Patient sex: M
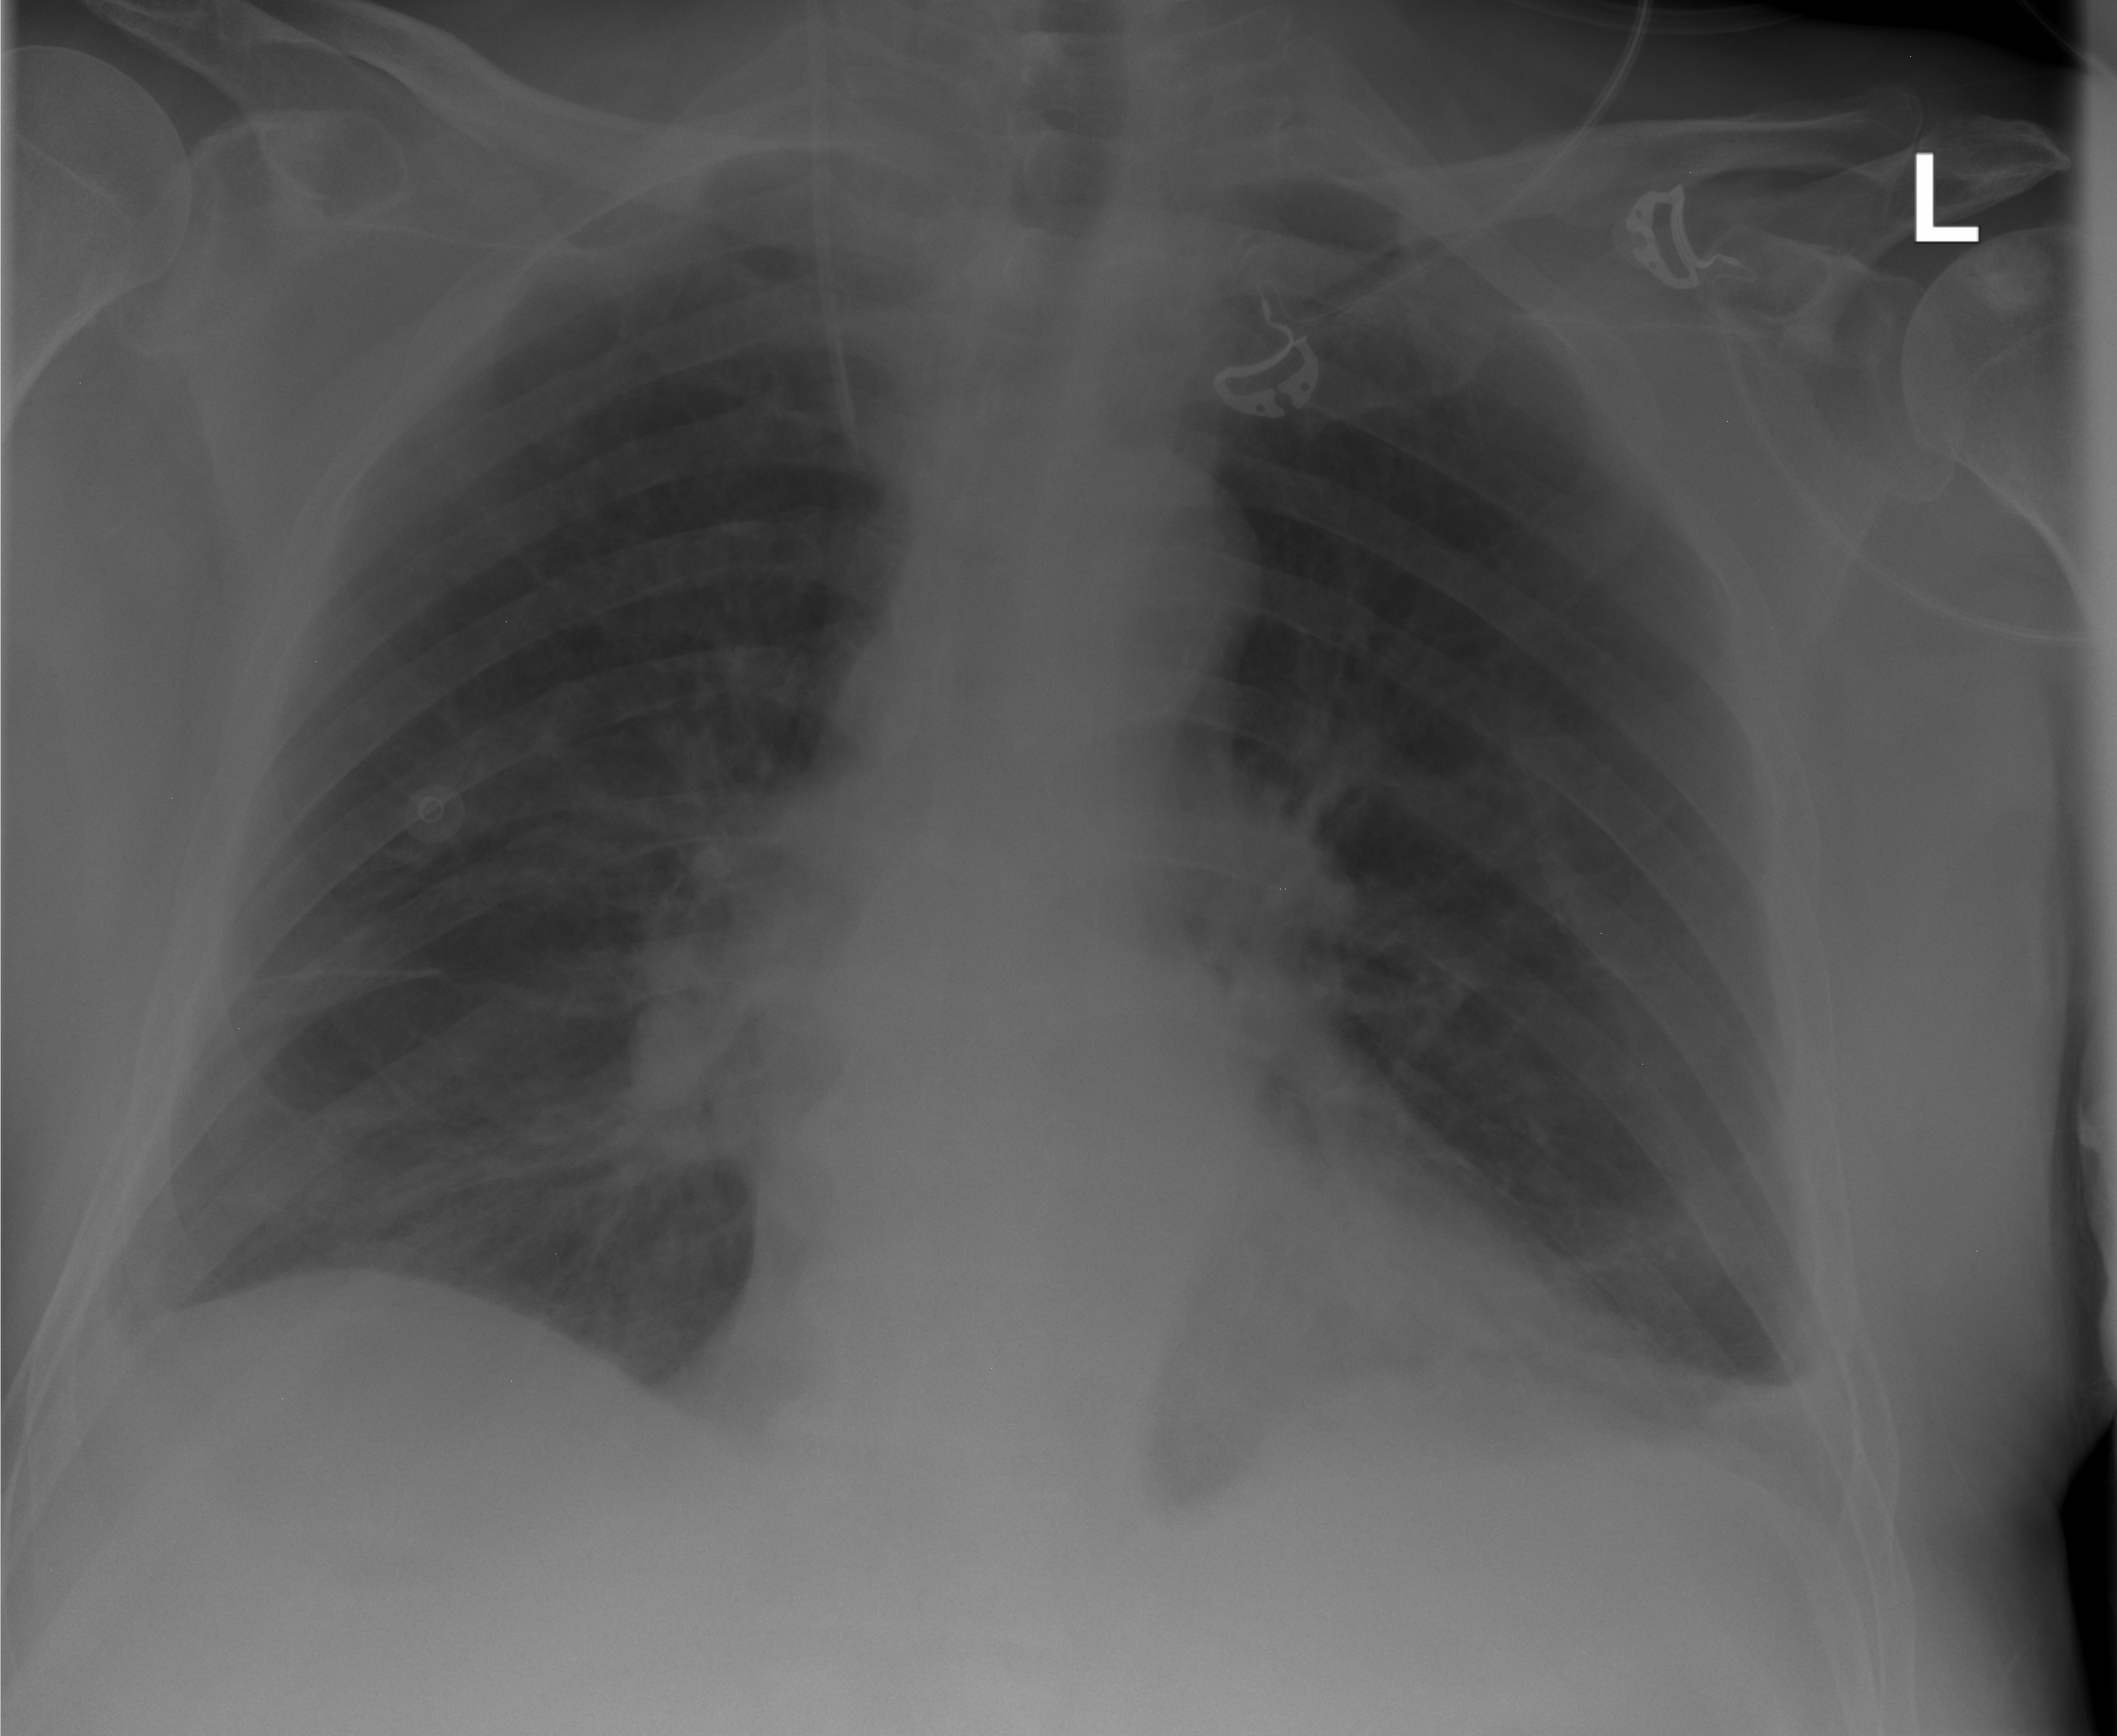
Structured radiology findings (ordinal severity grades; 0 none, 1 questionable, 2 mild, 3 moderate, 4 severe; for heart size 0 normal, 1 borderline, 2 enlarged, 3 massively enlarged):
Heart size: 0
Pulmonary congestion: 0
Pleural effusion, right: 0
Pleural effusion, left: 0
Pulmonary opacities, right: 1
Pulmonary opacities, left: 0
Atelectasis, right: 0
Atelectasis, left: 0